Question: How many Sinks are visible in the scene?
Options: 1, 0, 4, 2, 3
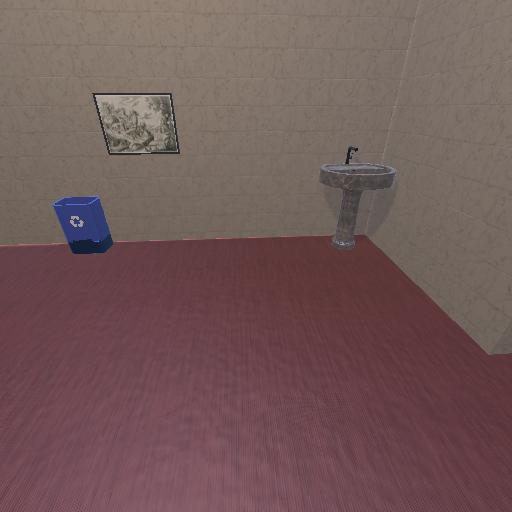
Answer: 1